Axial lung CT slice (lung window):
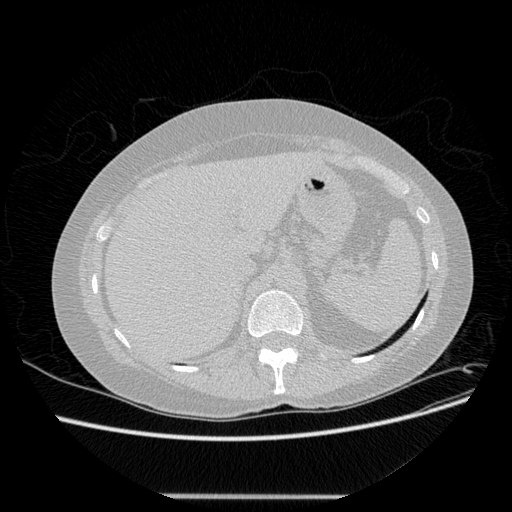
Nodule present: no